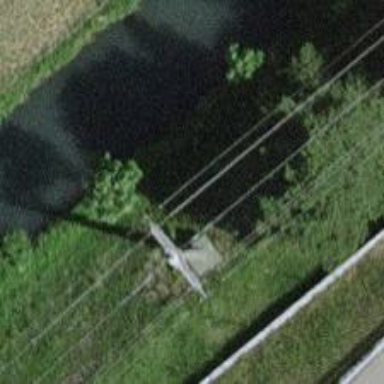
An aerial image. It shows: Concrete power pole.